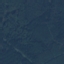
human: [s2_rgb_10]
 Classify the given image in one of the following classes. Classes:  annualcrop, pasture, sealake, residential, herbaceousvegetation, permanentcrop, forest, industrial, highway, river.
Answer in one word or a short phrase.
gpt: Forest